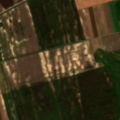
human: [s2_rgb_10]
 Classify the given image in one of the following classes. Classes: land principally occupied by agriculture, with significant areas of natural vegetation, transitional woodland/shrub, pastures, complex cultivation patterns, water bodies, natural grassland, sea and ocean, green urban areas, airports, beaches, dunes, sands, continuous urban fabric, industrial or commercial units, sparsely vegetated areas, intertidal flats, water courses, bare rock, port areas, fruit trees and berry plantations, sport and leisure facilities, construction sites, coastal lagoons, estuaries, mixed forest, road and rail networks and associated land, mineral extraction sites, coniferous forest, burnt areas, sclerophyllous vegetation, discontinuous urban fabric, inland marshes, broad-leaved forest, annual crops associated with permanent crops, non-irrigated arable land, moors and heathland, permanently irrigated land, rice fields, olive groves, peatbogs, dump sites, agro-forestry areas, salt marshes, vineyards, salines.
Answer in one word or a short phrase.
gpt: non-irrigated arable land, transitional woodland/shrub